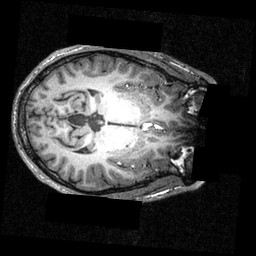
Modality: T1w
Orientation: axial
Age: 22
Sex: male
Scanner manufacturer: siemens
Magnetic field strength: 3.951 T
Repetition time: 1.5 s
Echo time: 0.00335 s